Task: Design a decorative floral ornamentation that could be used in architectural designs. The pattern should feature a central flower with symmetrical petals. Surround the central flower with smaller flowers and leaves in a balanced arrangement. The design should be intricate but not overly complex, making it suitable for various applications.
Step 203:
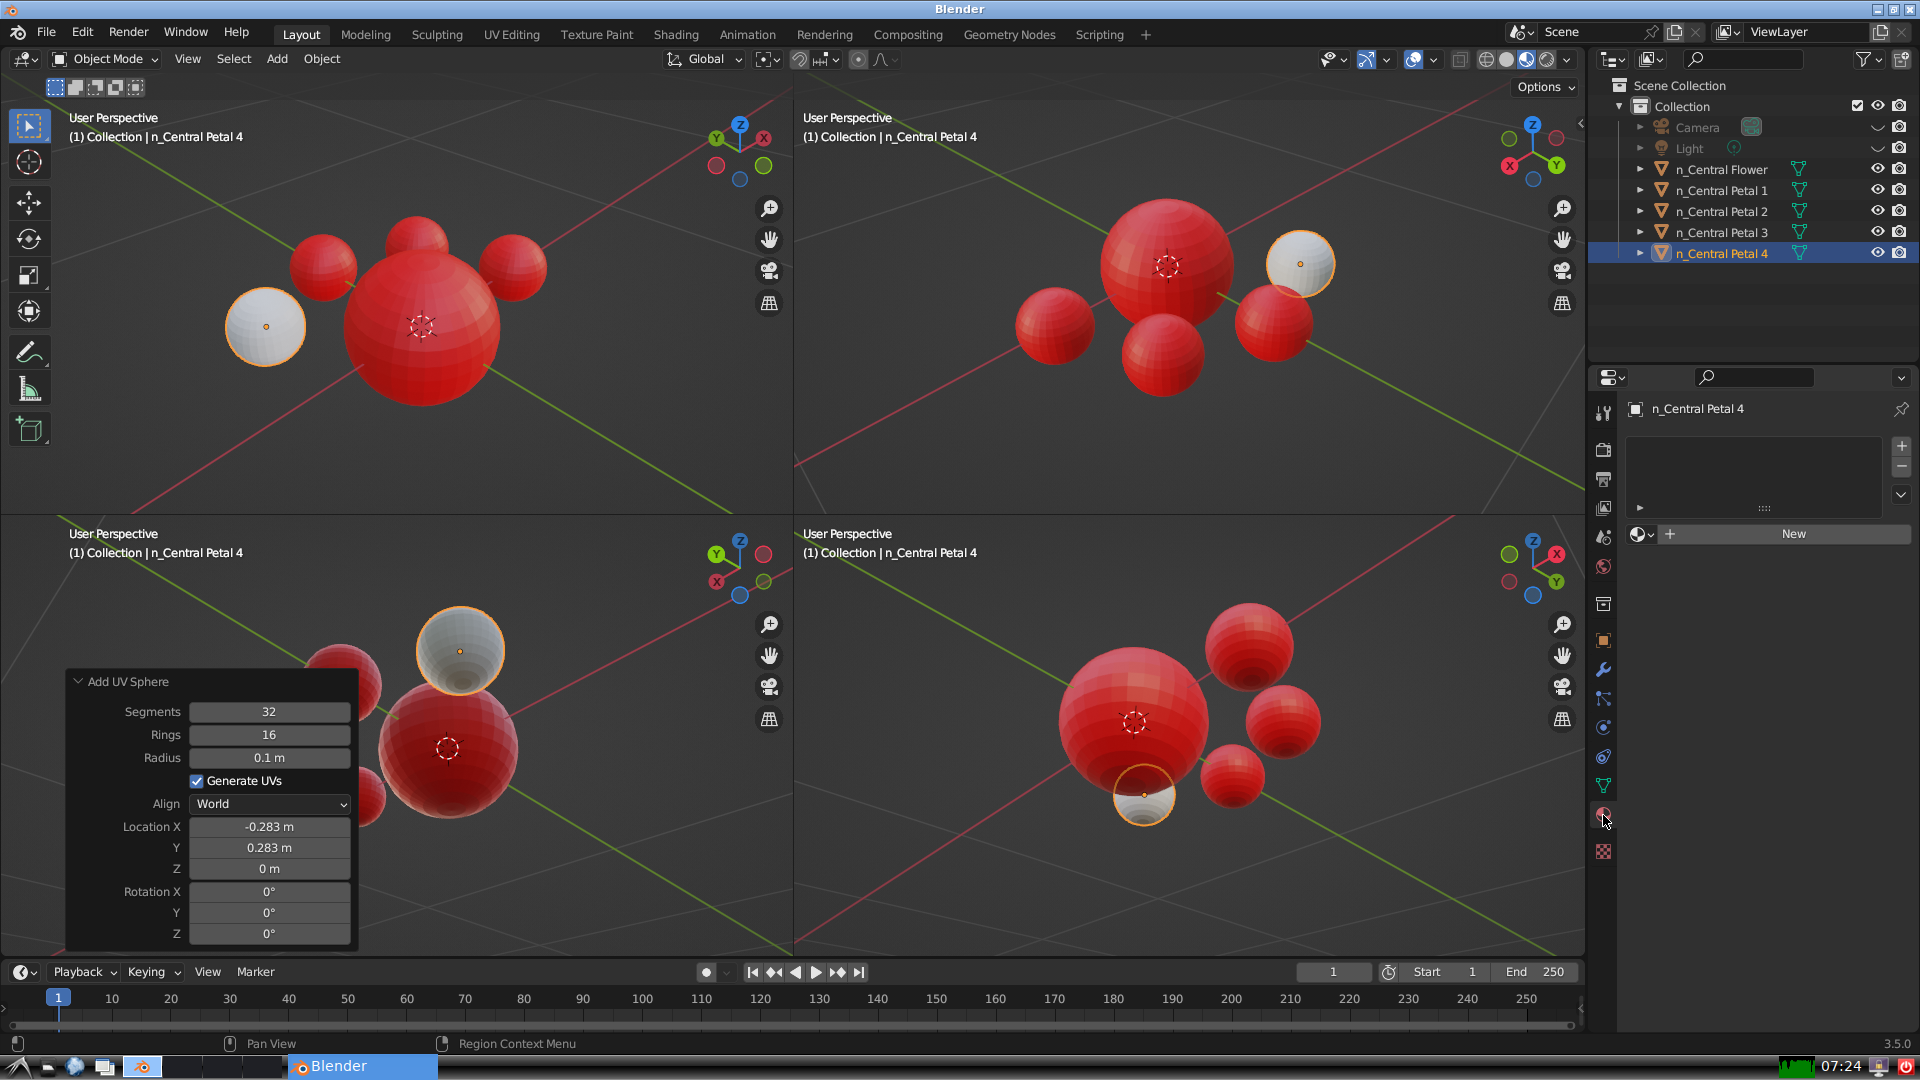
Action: {"mouse_move": [1636, 534]}